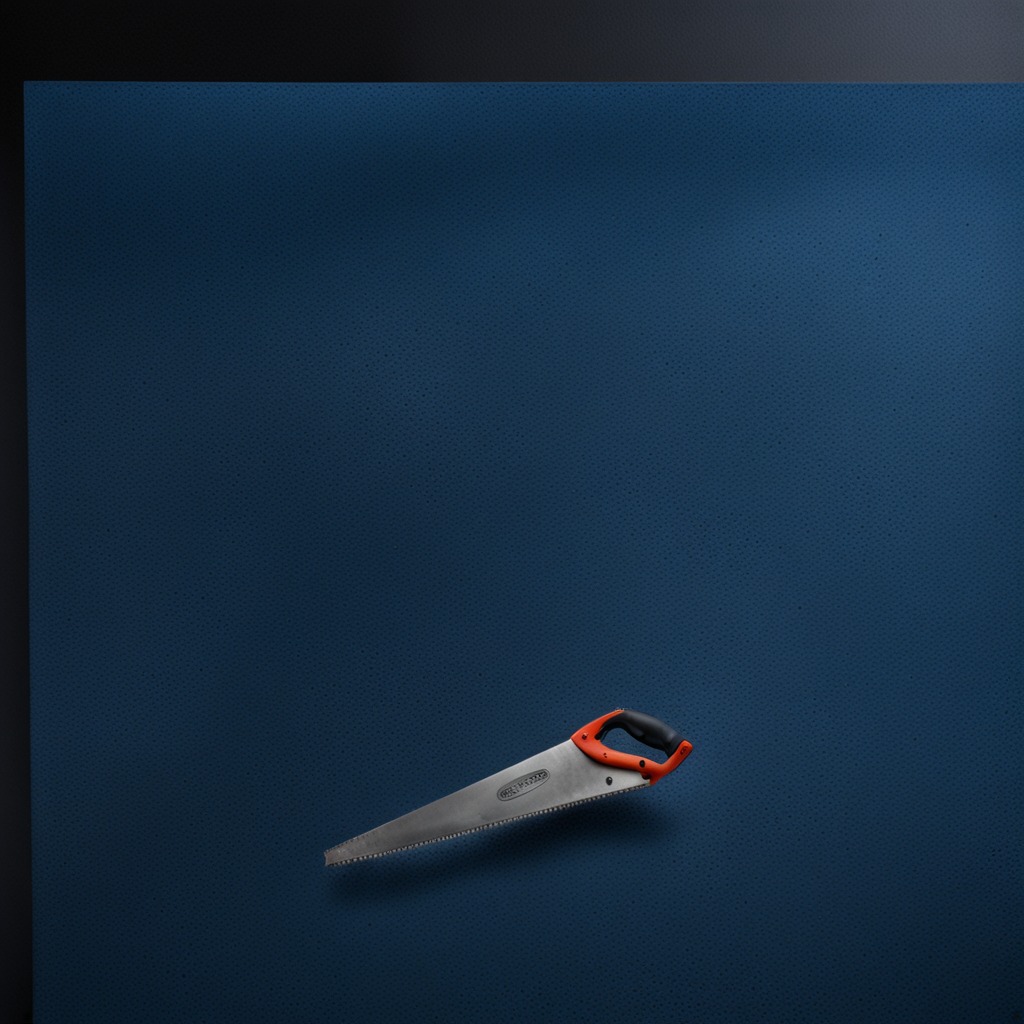
A metal saw is lying on the granite tabletop.